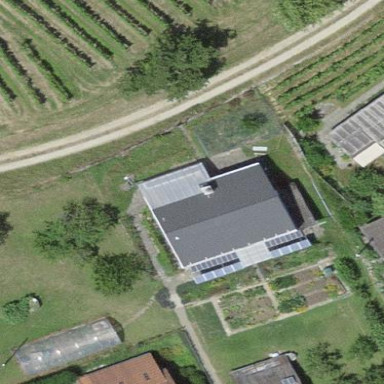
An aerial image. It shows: Building with tile roof.